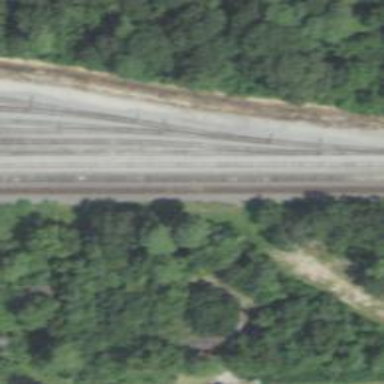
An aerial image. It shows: Railway yard.